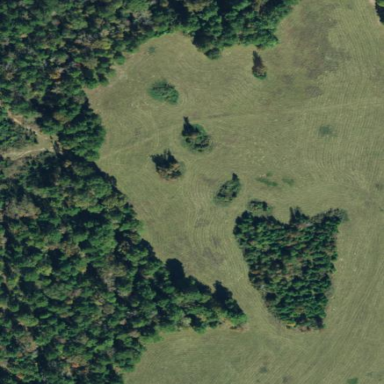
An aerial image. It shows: Mixed woodland with variety of leaf types and cycles.